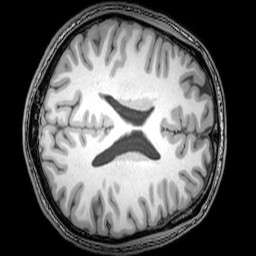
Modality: T1w
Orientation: axial
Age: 22
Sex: male
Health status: healthy
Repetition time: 0.081 s
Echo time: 0.037 s